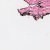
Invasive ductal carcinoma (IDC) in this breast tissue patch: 0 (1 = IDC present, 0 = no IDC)